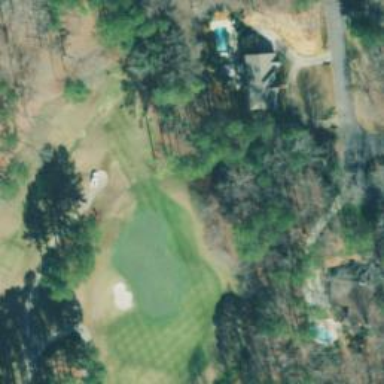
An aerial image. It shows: Golf hole.